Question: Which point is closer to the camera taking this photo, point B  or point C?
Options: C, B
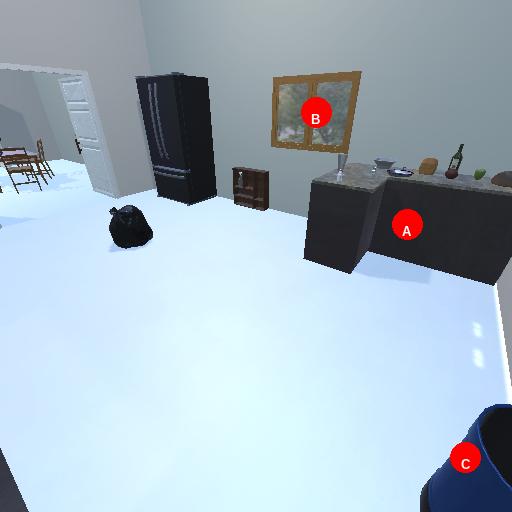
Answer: C